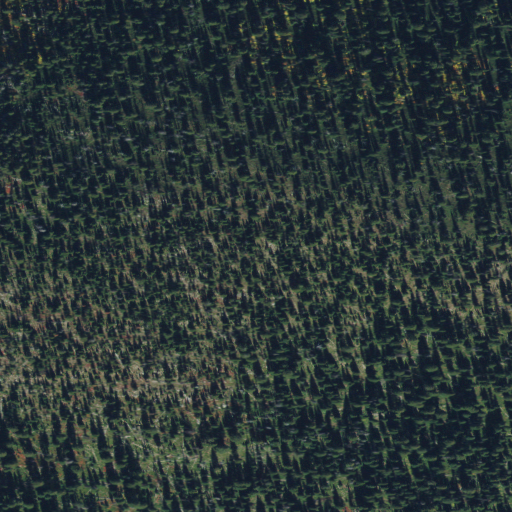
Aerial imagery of ridge(s) in Idaho named Saturday Ridge containing only evergreen forest